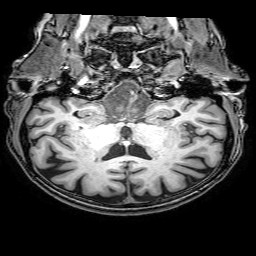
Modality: T1w
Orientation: sagittal
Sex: female
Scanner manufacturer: philips
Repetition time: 0.008075 s
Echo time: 0.00369 s